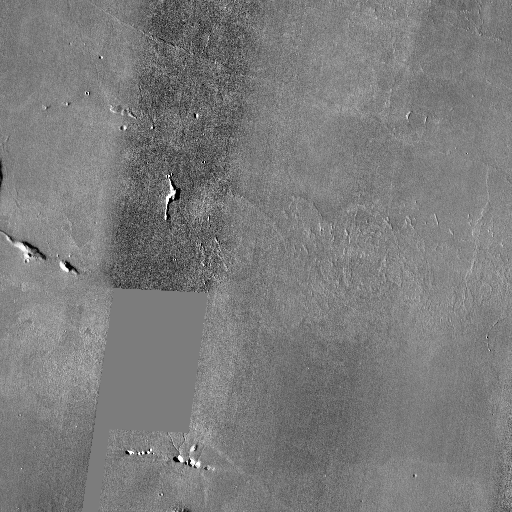
Crater classes present: Background, Other, Buried